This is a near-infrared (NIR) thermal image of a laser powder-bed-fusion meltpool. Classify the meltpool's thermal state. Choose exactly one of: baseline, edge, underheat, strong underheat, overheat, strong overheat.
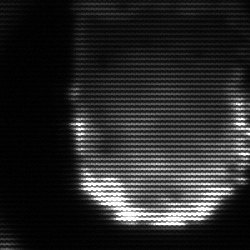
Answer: baseline